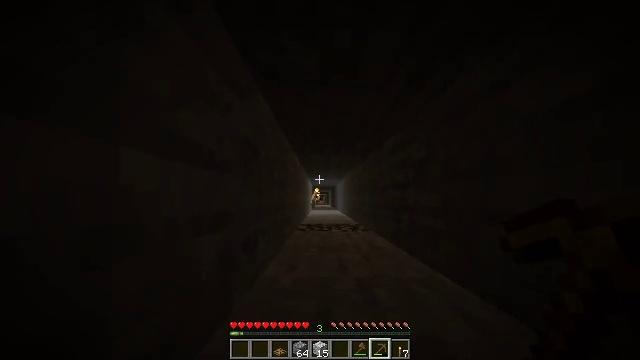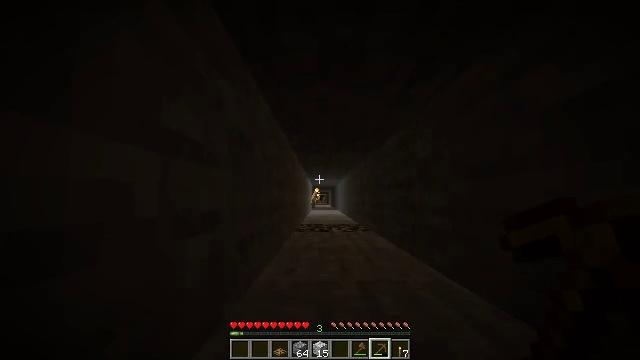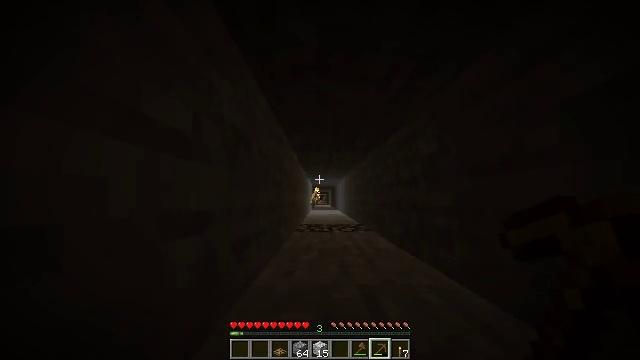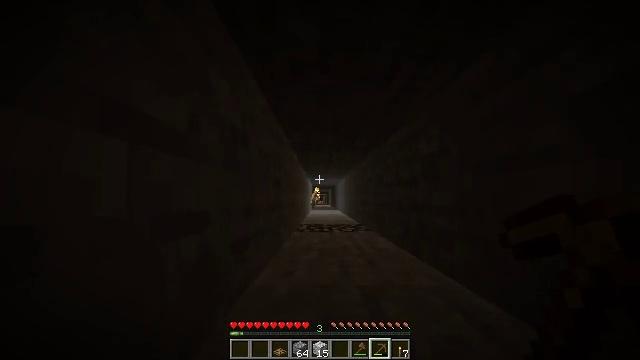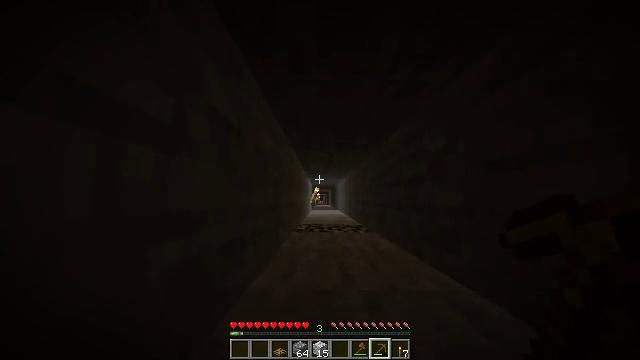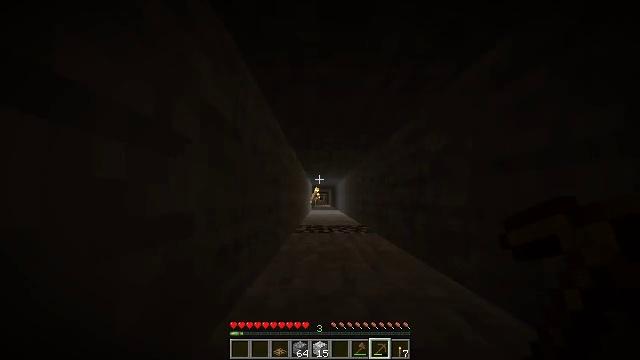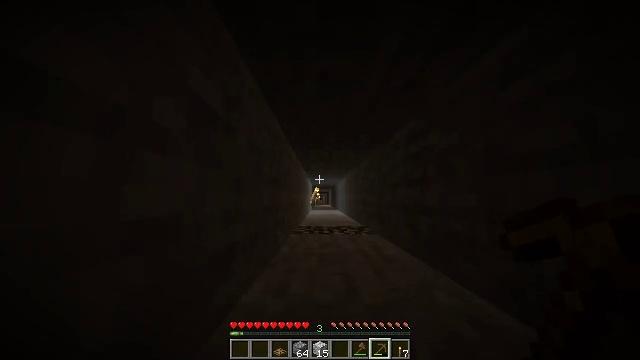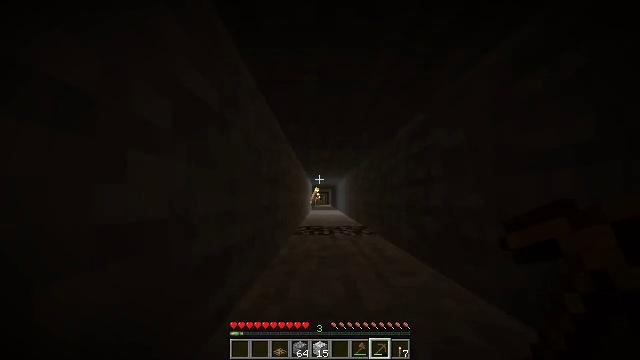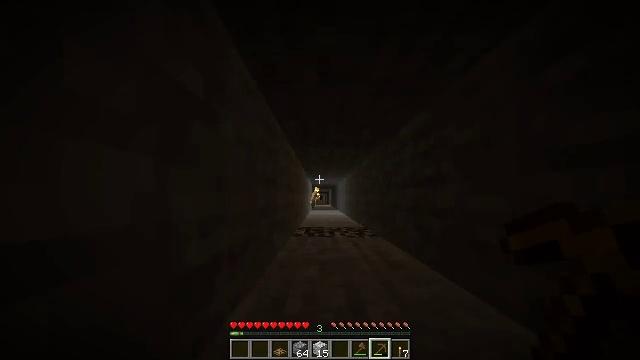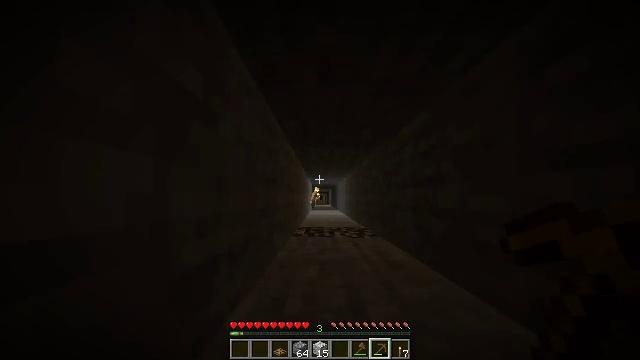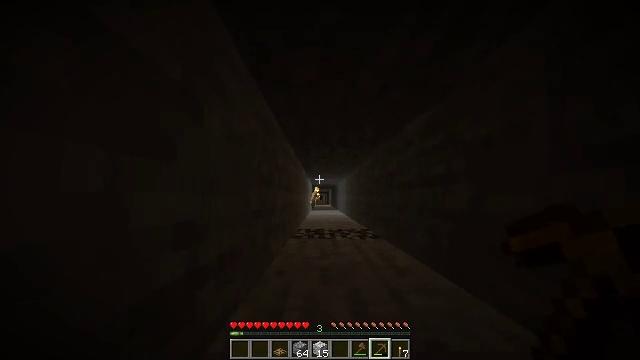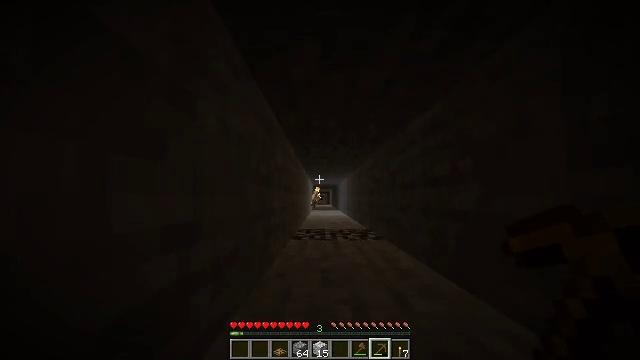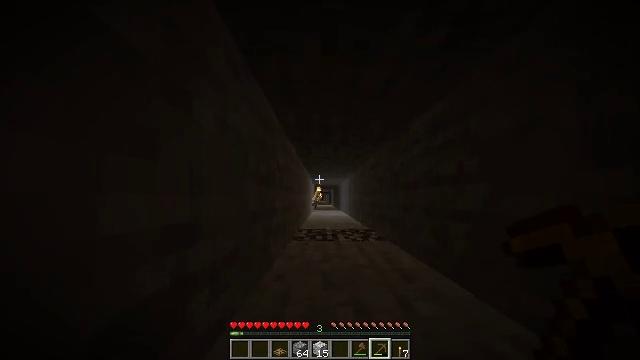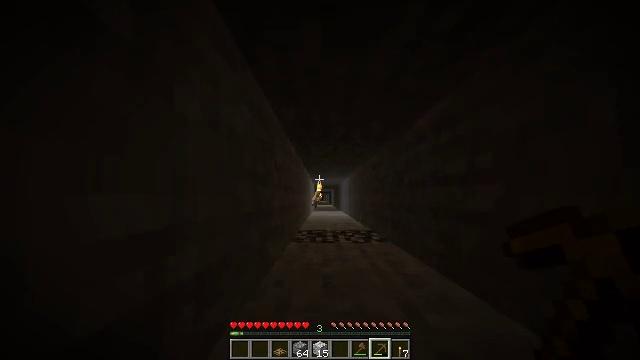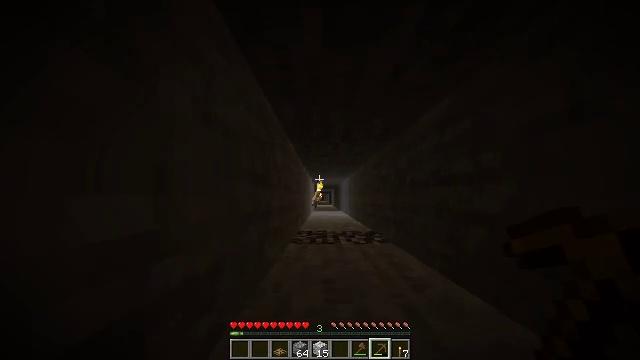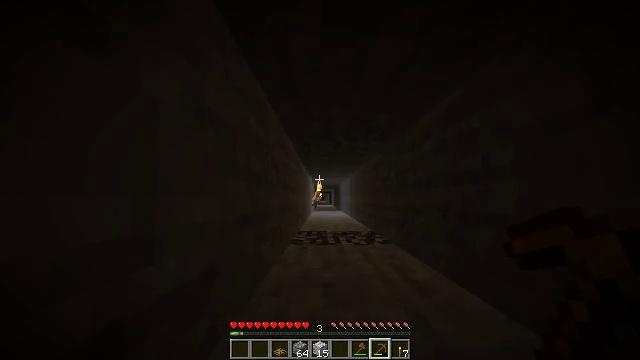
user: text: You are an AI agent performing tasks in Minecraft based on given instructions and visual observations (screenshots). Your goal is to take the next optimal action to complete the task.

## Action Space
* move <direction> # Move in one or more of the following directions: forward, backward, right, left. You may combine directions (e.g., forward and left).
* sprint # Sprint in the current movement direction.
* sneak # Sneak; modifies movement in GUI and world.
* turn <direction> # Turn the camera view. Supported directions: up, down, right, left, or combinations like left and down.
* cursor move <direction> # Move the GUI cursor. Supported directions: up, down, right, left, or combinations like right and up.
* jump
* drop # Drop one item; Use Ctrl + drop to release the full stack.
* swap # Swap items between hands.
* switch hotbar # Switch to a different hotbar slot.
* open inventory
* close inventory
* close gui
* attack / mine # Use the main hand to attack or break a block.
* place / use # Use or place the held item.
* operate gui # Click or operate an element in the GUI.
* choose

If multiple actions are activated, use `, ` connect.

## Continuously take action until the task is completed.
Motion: motion action
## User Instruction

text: Mine the wall torch to remove it.
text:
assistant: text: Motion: move forward
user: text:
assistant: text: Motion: move forward
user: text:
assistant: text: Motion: move forward
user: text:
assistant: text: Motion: move forward
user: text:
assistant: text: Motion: move forward
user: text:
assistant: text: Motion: move forward
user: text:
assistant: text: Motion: move forward
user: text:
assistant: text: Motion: move forward
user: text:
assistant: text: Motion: move forward
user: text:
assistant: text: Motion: move forward
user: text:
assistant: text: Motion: move forward
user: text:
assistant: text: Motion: move forward
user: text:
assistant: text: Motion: move forward
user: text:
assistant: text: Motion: move forward
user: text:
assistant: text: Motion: move forward
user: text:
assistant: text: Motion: move forward
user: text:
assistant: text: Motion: move forward
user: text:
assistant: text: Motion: move forward
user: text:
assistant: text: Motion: move forward
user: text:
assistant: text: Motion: move forward
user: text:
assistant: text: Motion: move forward
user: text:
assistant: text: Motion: move forward
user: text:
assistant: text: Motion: move forward
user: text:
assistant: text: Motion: move forward
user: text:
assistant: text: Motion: move forward
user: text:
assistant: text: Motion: move forward
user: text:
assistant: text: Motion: move forward
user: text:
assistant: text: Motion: move forward
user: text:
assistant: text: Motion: move forward
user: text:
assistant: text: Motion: move forward